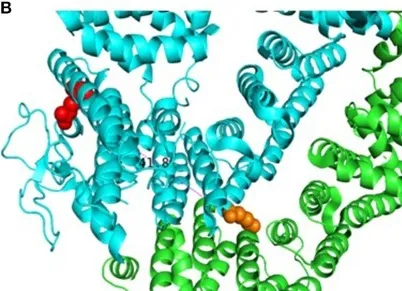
Assembly of FANCD2 and details of pathogenic missense mutation. (B) Closer look at R812Q on the protein surface relative to loop domains. Molecular models were generated using PyMol Molecular Graphics System (v2.2.0).
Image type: radiology (ct)